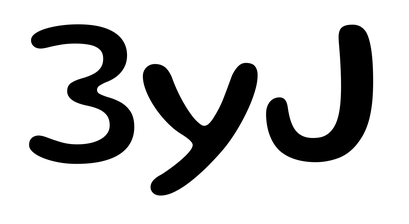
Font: Gluten_Regular